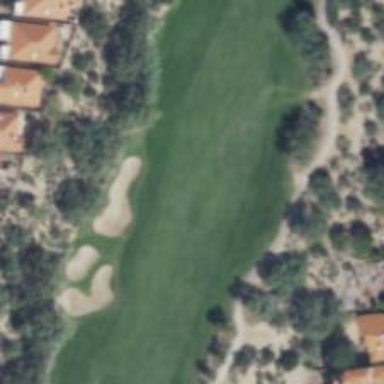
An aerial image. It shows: Golf hole.